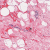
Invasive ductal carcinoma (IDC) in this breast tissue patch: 0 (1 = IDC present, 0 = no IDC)